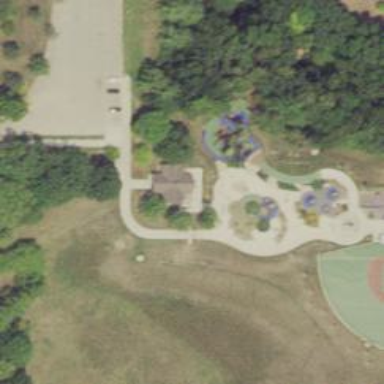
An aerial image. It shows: Playground with bridge.